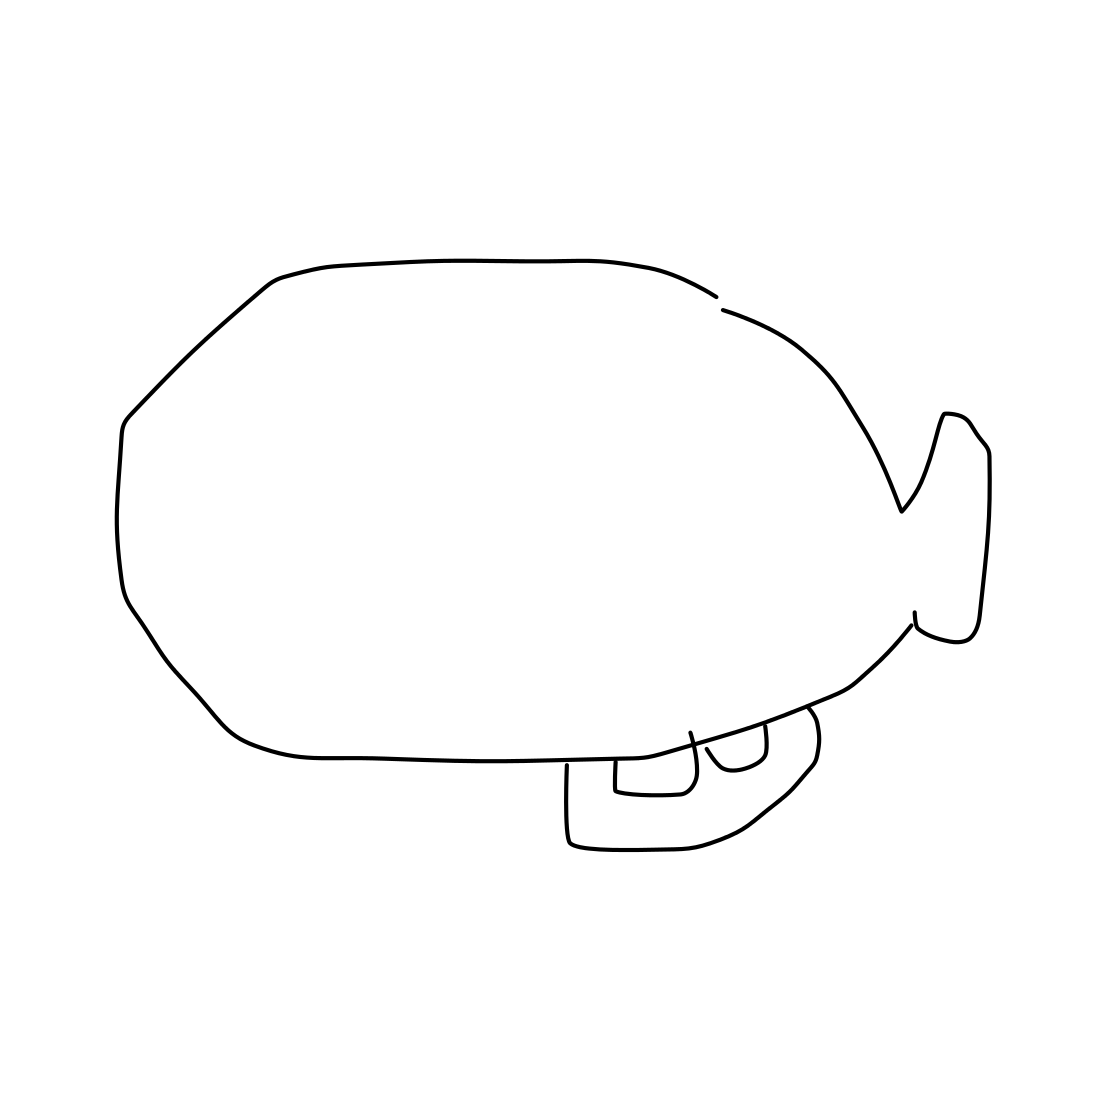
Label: blimp